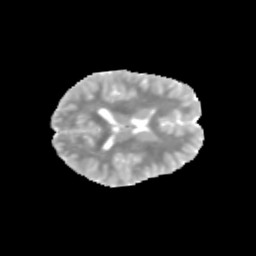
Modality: MD
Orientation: axial
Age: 14
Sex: female
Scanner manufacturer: siemens
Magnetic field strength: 3 T
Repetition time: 3.8 s
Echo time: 0.07 s